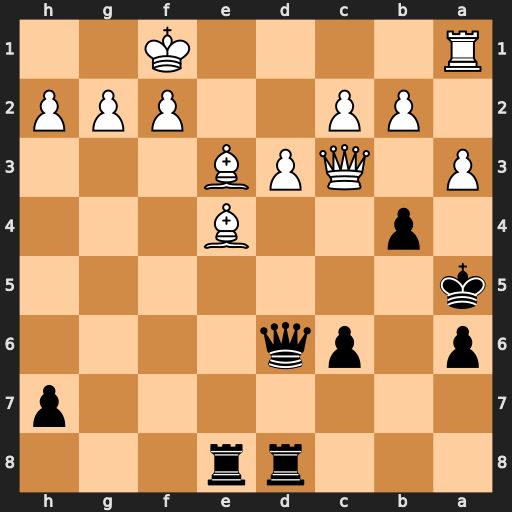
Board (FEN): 3rr3/7p/p1pq4/k7/1p2B3/P1QPB3/1PP2PPP/R4K2
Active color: b
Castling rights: -
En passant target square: -
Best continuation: bxc3 b4+ Ka4